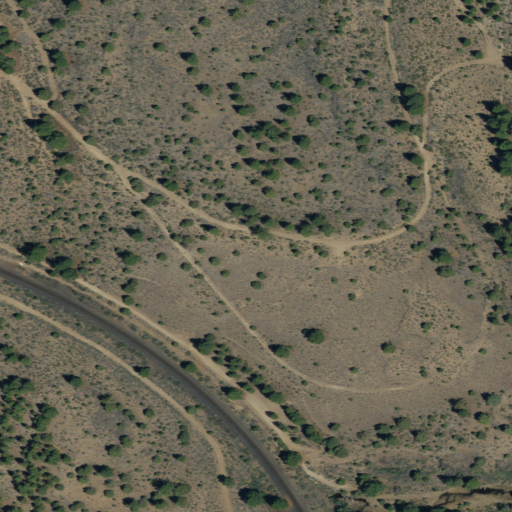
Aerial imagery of gap in California named Devils Gate containing shrub, evergreen forest, open development, low intensity development, and medium intensity development